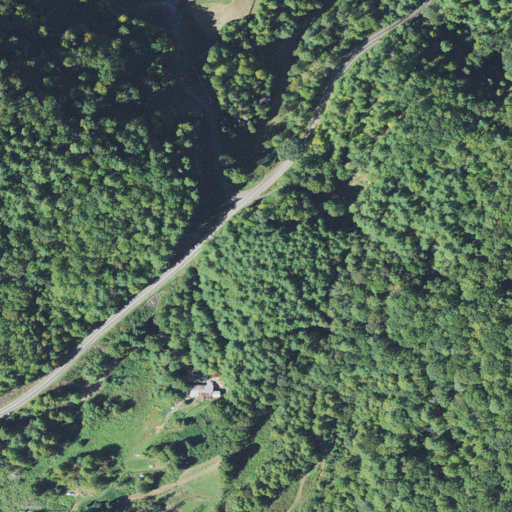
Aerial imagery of gap in North Carolina named Mile Gap containing mixed forest, deciduous forest, open development, pasture, grassland, evergreen forest, and low intensity development